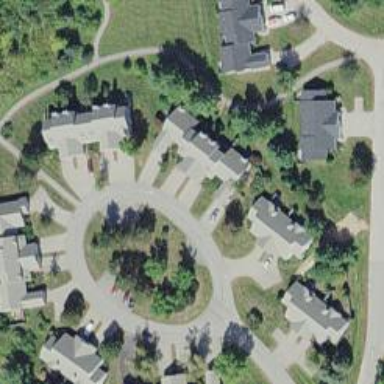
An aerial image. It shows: View of apartment building.